Question: I was trying to do a simple tester script because I wanted to get into it, but when I ran my first script, this happened. I tried installing gecko, but I have no idea how to install it, and all the tutorials didn't work for me. Any help would be much appreciated!
Using visual studio and c#

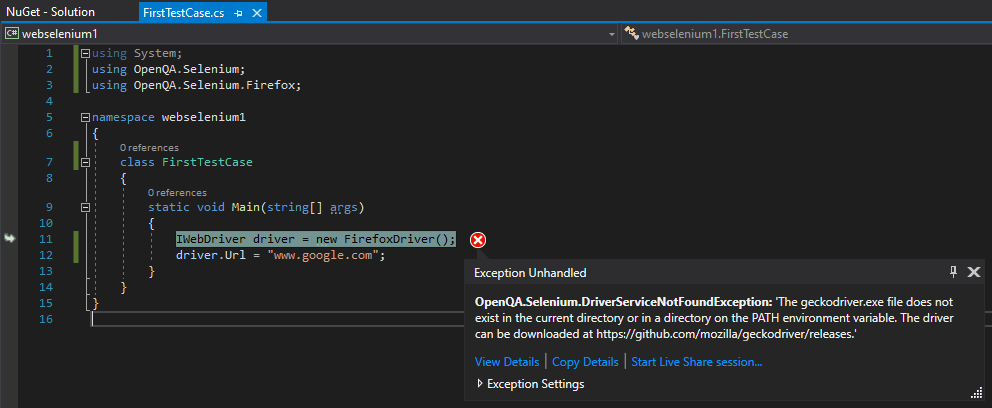
Answer: If you want to open firefox driver you need to set gecko driver by path.
'''
//Give the path of the geckodriver.exe
FirefoxDriverService service = FirefoxDriverService.CreateDefaultService(@"C:\Users\abcd\Downloads\geckodriver-v0.13.0-win64","geckodriver.exe")
//Give the path of the Firefox Browser
service.FirefoxBinaryPath = @"C:\Program Files (x86)\Mozilla Firefox\firefox.exe";
IWebDriver driver = new FirefoxDriver(service);
driver.Navigate().GoToUrl("https://www.google.com");
'''
new release <URL>